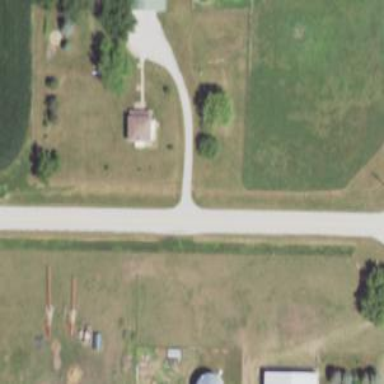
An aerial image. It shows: Secondary road.